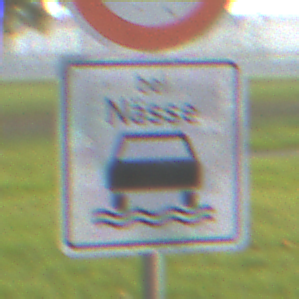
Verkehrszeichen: BeiNaesse
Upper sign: Geschwindigkeit50
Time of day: SunriseSunset
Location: Outdoor (Suburban)
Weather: PartlyCloudy
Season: NotSpecified
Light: Natural